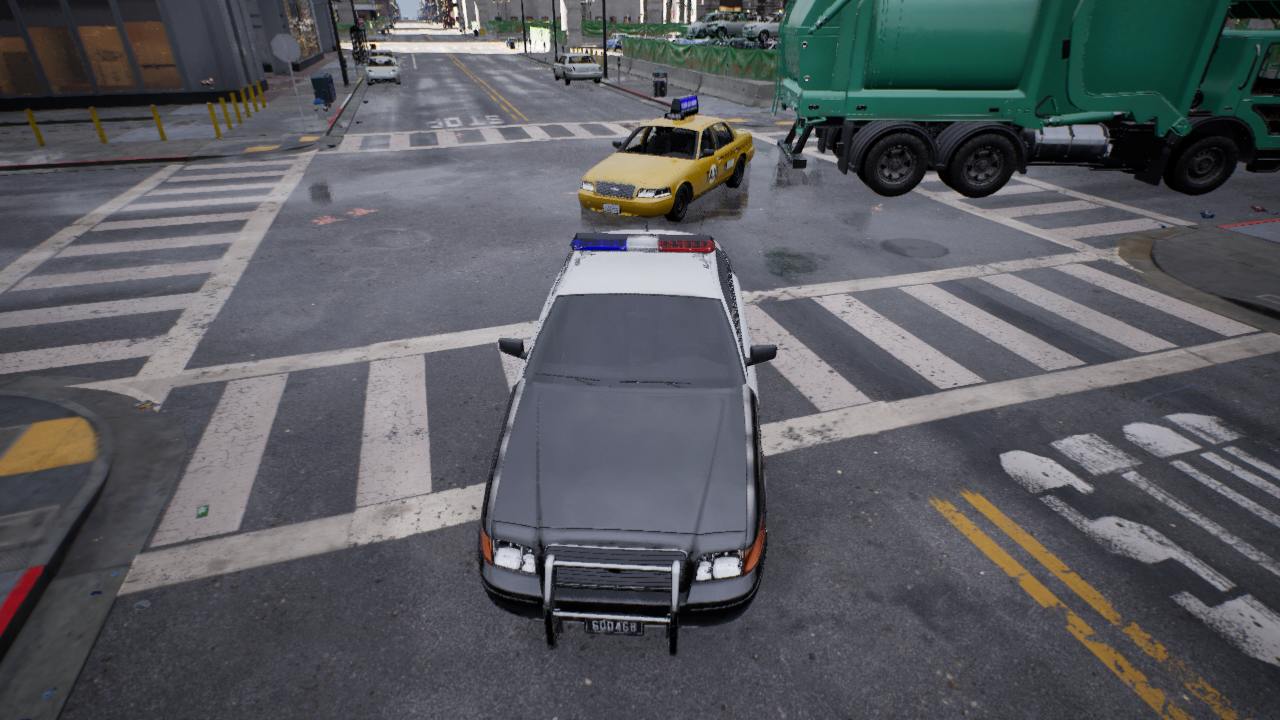
Venue: intersection
Lighting: clear day
Vehicle rig: sedan